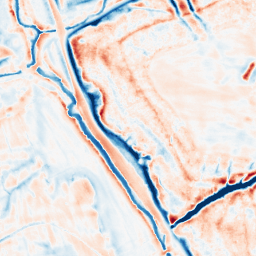
Category: edge_preserving
Decomposition family: bilateral
Decomposition parameters: d: 21
sigma_color: 150
sigma_space: 150
Upsampling method: linear_exact
Upsampling parameters: scale: 4
Upsampling scale: 4